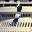
Label: 1